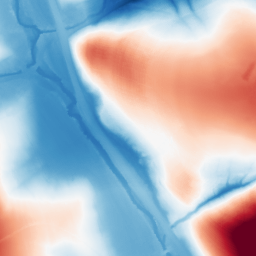
Category: morphological
Decomposition family: tophat_combined
Decomposition parameters: size: 100
Upsampling method: lanczos
Upsampling parameters: scale: 8
Upsampling scale: 8